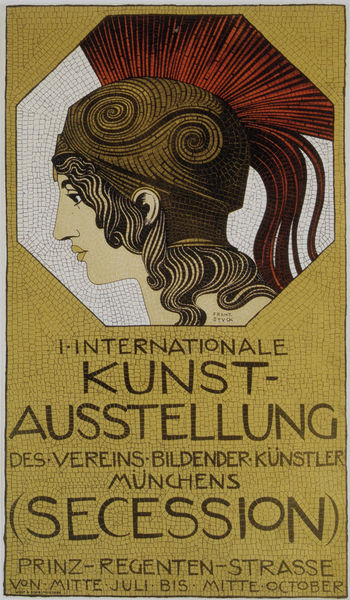
Titel: Plakat: I. Internationale Kunstausstellung des Vereins Bildender Künstler Münchens (SECESSION) Prinzregenten-Strasse, von Mitte Juli bis Mitte Oktober
Künstler: Franz von Stuck
Standort: München
Institution: Stadtmuseum
Schlagwörter: feder, held, kopf, mann, weiß, gelb, ocker, braun, bunt, frau, haar, mund, nase, ohr, profil, schmuck, rot, ornament, jung, federn, gesicht, lang, mensch, rahmen, portrait, porträt, brücke, auge, gold, haare, person, kinn, lippen, locke, locken, federbusch, schrift, welle, grafik, graphik, werbung, jugendstil, dekor, verzierung, stuck, antike, münchen, kontur, druck, auguste, text, buchstaben, soldat, plakat, werbeplakat, helm, mosaik, kunst, göttin, ausstellung, kunstausstellung, poster, römer, antik, amazone, mythos, krieger, prinz, griechenland, oktober, büschel, wien, schnecke, kopfschmuck, athene, minerva, franz von stuck, spirale, mucha, sezession, secession, oktogon, achteck, athen, athena, august, auststellung, beschrift, des vereins bildender künstler, erklärung, griechin, helena, international, internationale, internationale kunstausstellun, juli, kunstaustellung, münchner secession, october, octogon, prinz-regenten-strasse, profilansicht, römerin, verein, verein bildender künstler, austellung, weoss, müchen, uge, d, andresse, macha, helmkunstaustellung